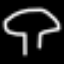
Label: mushroom